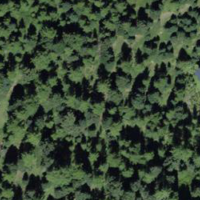
EUNIS habitat code: 43
Species observed at this site:
Dryas octopetala